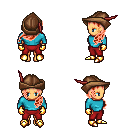
a pixel art fantasy rpg character, female body template, human, tanned skin, teal long-sleeve shirt, red pants, red left-swept hairstyle, leather cap, gold gloves, gold boots, four views (front, back, left, right), 2x2 character sprite sheet, small pixel art, hard edges, no anti-aliasing